如图, 将 $\square ABCD$ 的 $AD$ 延长至点 $E$, 使 $DE = \frac{1}{2} AD$, 连接 $CE$, $F$ 是 $BC$ 边的中点, 连结 $FD$.

(1) 求证: 四边形 $CEDF$ 是平行四边形;

(2) 若 $AD = 8$, $\angle A = 60^\circ$, $CE = 2\sqrt{7}$, 求 $\square ABCD$ 的面积.
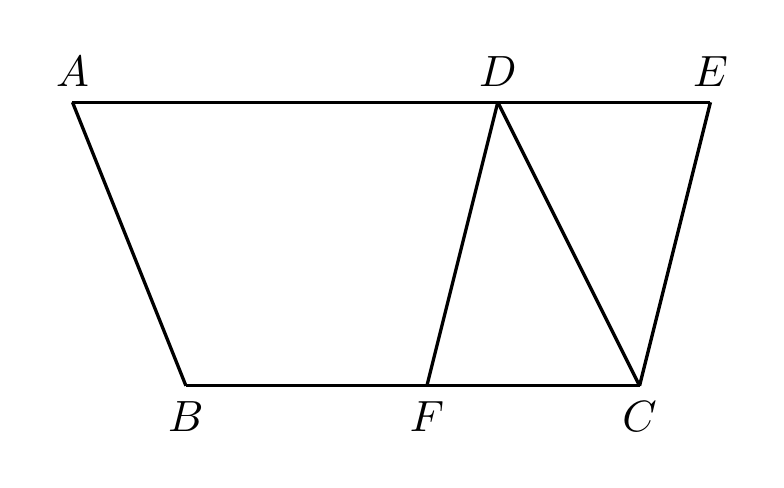
【解答】
【详解】
（1）证明：
$\because$ 四边形 $ABCD$ 是平行四边形，
$\therefore BC \parallel AD$，且 $BC = AD$。
$\because F$ 是 $BC$ 的中点，点 $E$ 在 $AD$ 的延长线上，
$\therefore CF \parallel DE$，$CF = \frac{1}{2} BC$。
$\because DE = \frac{1}{2} AD$，
$\therefore CF = DE$。
$\therefore$ 四边形 $CEDF$ 是平行四边形。

（2）解：
作 $CH \perp DE$ 于点 $H$，则 $\angle CHD = \angle CHE = 90^\circ$。

s_fig1

$\because CD \parallel AB$，
$\therefore \angle CDH = \angle A = 60^\circ$。
$\therefore \angle DCH = 90^\circ - \angle CDH = 30^\circ$。
$\therefore CD = 2DH$。
$\therefore CH = \sqrt{CD^2 - DH^2} = \sqrt{(2DH)^2 - DH^2} = \sqrt{3} DH$。
$\because AD = 8$，
$\therefore DE = \frac{1}{2} AD = 4$。
$\because CH^2 + EH^2 = CE^2$，且 $EH = 4 - DH$，$CE = 2\sqrt{7}$，
$\therefore (\sqrt{3} DH)^2 + (4 - DH)^2 = (2\sqrt{7})^2$。
解得 $DH = 3$ 或 $DH = -1$（不符合题意，舍去）。
$\therefore CH = \sqrt{3} \times 3 = 3\sqrt{3}$。
$\therefore S_{\square ABCD} = AD \cdot CH = 8 \times 3\sqrt{3} = 24\sqrt{3}$。
$\therefore \square ABCD \text{ 的面积是 } 24\sqrt{3}$。
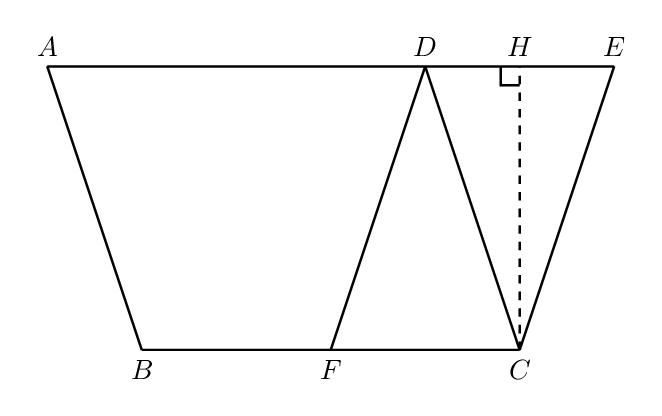